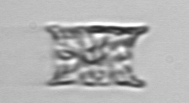
Label: Eucampia